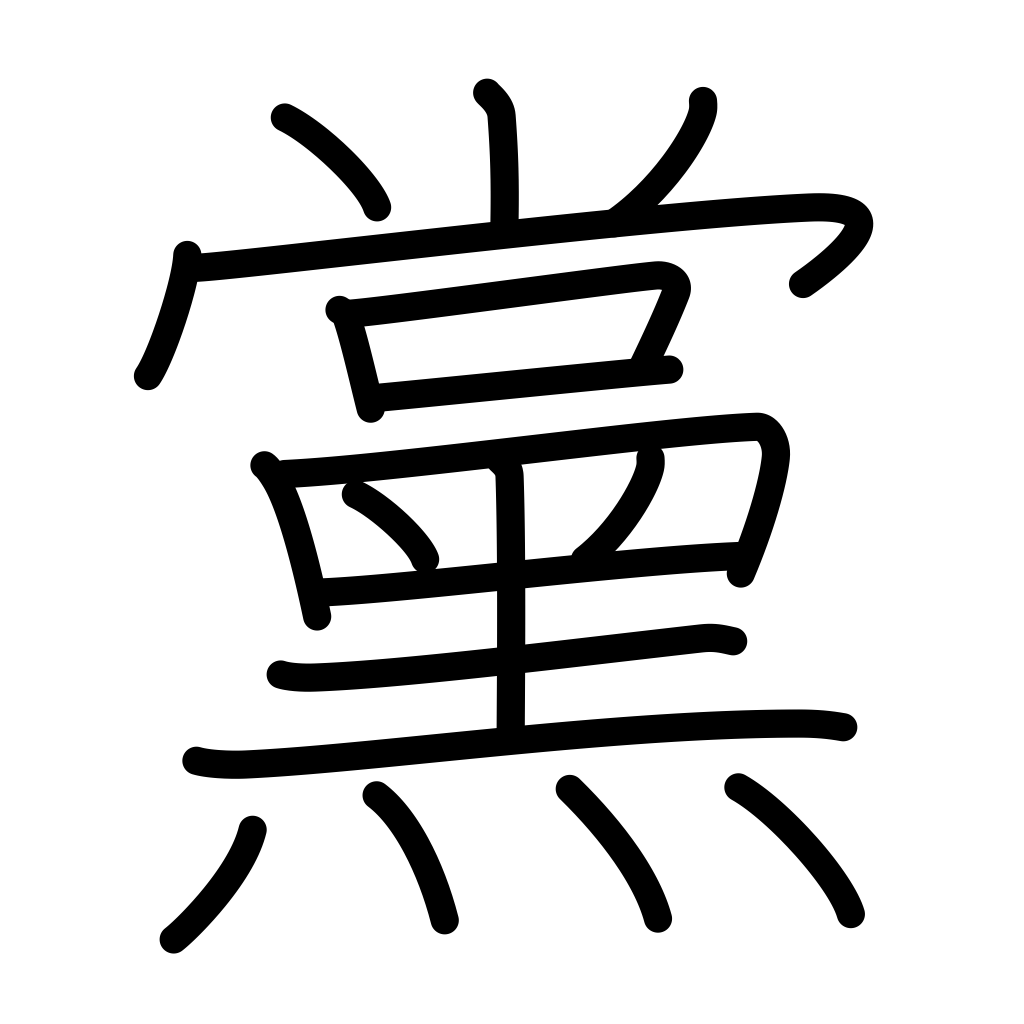
Meaning: party, faction, clique